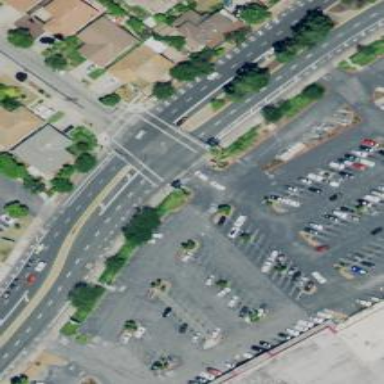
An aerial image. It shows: Solid stop line on the road marking.